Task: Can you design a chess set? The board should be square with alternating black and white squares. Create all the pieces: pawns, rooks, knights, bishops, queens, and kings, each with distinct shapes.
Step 5539:
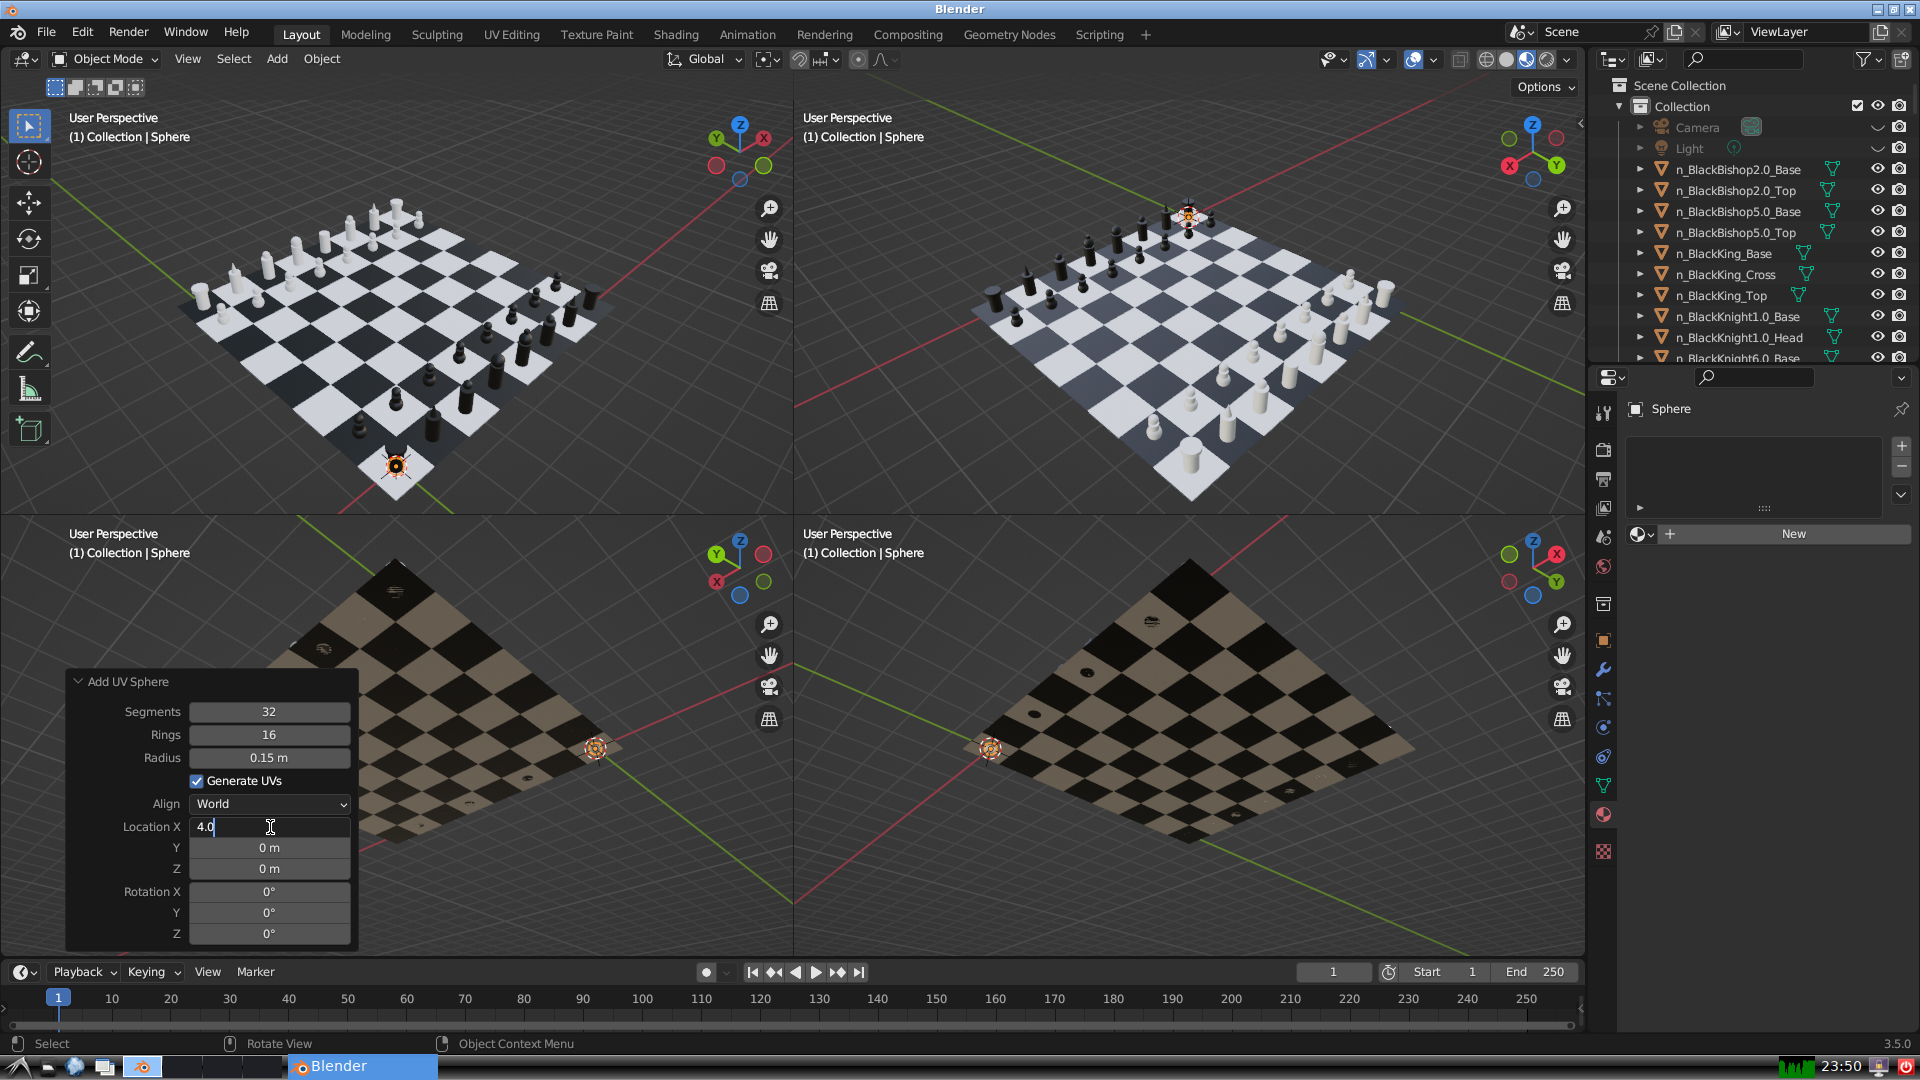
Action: {"key_press": ['Return']}